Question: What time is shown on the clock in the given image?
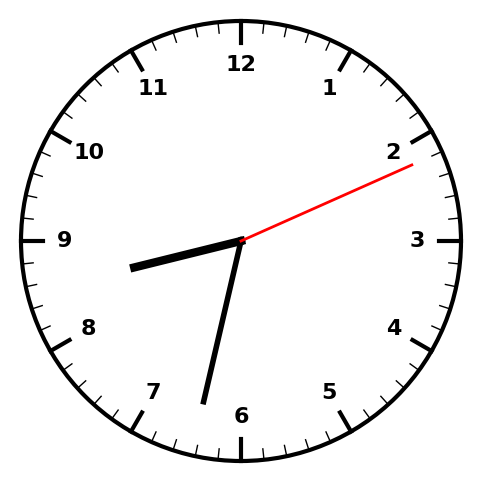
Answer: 08:32:11